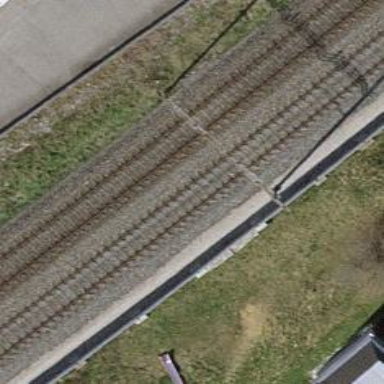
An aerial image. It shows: Catenary mast for power lines.